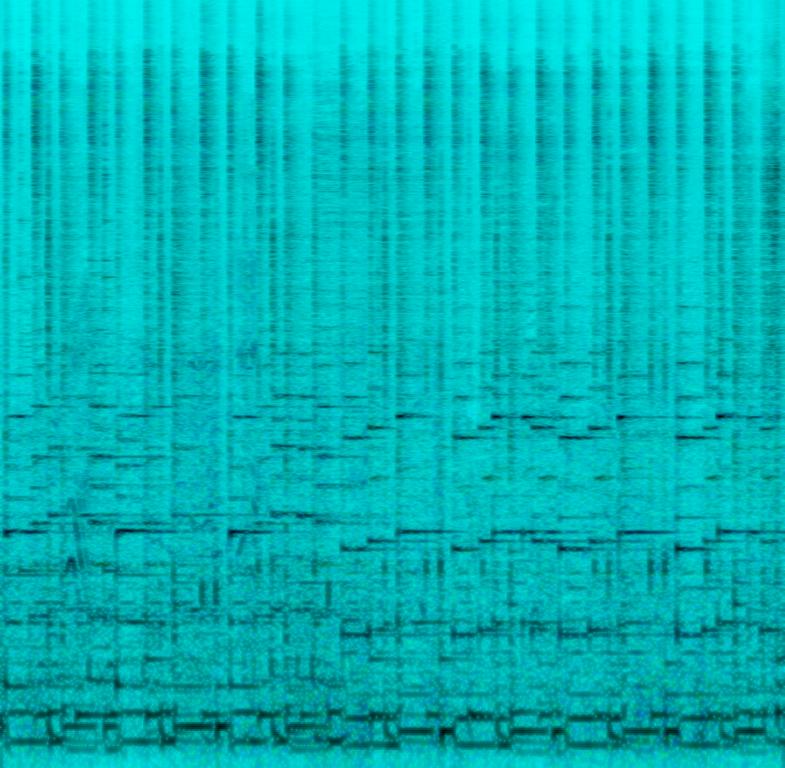
This song is an instrumental. The tempo is medium fast with melodious steel pan, rhythmic percussion like bongos and congas, guitar sound, steady bass line and keyboard harmony. The sound of the breeze in the background indicates that music is being played outdoors. The music is invigorating, playful, light, pleasant, mellifluous and warm.